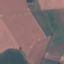
Land use / land cover: AnnualCrop